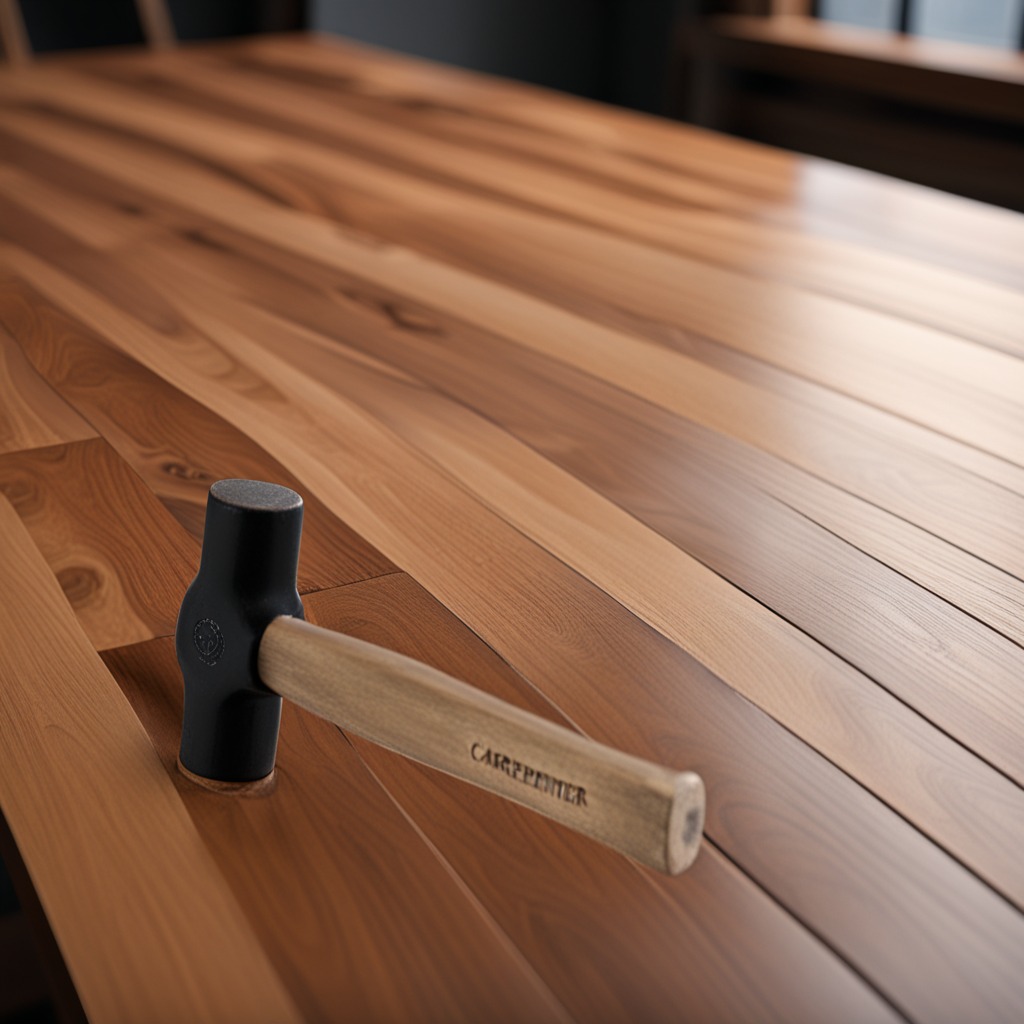
A hammer lies on the wooden table in a carpentry studio.